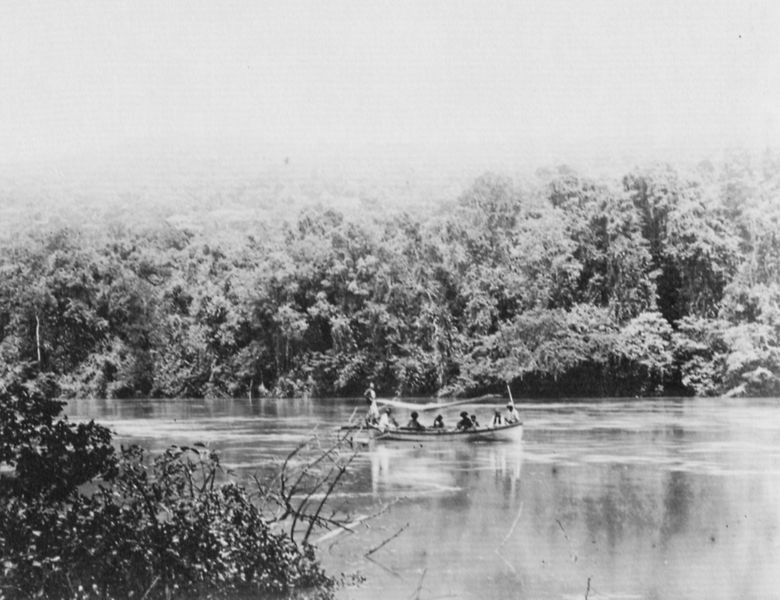
Titel: Die englische Expedition »Victory« von F.F. Bevan nach Neu-Guinea: Die Fahrt flussabwärts
Künstler: Englischer Photograph
Standort: England
Institution: The Royal Geographical Society
Schlagwörter: baum, blätter, gruppe, himmel, laub, mann, meer, schatten, wasser, weiß, bäume, fluss, landschaft, menschen, see, ufer, äste, grau, hell, licht, männer, schwarz, zeichnung, dach, tuch, alt, stehen, bach, natur, spiegelung, strauch, zweige, busch, büsche, gebüsch, gewässer, sonne, sträucher, personen, rechts, wald, boot, kahn, schiff, wellen, afrika, dunst, nebel, klein, ausflug, figuren, strom, foto, fotografie, photographie, links, schwarzweiss, stich, photo, afrikaner, reise, dickicht, forscher, urwald, flussfahrt, fotographie, foro, schutz, wall, dschungel, sonnenschutz, regenwald, sonnensegel, barke, plane, amazonas, tropen, seee, eingeborene, expedition, missionare, sonnsegel